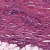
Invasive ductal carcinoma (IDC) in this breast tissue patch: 1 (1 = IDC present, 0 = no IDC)